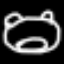
Label: frog